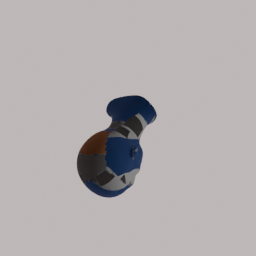
Label: people